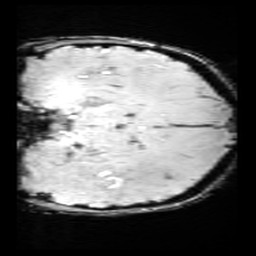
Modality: SWI
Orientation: coronal
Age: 9
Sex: female
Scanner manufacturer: siemens
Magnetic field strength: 3 T
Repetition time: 0.027 s
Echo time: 0.02 s